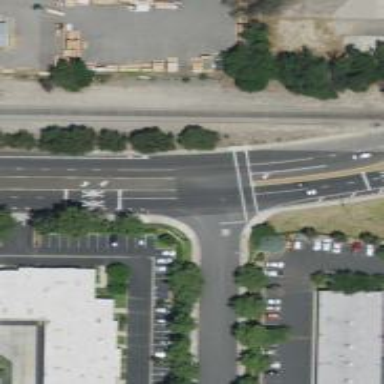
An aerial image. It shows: Marked crossing on the road.